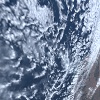
Label: cloud